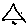
Label: triangle